Question: I have some strange thing with php mail() function.
When I send a mail with php it randomly adds spaces and some of the float elements are not working.
These are my headers:
'''
$headers = 'From: ' . $website_naam . ' <' . $eigen_emailadres . '>' . PHP_EOL;
$headers .= 'Reply-To: ' . $naam_verzender . ' <' . $email_verzender . '>' . PHP_EOL;
$headers .= ($bcc_emailadres != '') ? 'Bcc: ' . $bcc_emailadres . PHP_EOL : '';
$headers .= 'X-Mailer: PHP/' . phpversion() . PHP_EOL;
$headers .= 'X-Priority: Normal' . PHP_EOL;
$headers .= 'MIME-Version: 1.0' . PHP_EOL;
$headers .= 'Content-type: text/html; charset=iso-8859-1' . PHP_EOL;
'''
And this is my message:
'''
$message = '<html><body style="font-family:Open Sans; margin:0; padding:0; font-size:14px; color:#4a4a4a;">';
$message .= '<head>';
$message .= '<link href="http://fonts.googleapis.com/css?family=Open+Sans:400,300,600" rel="stylesheet" type="text/css">';
$message .= '</head>';
$message .= '<div style="width:930px; margin-top:30px; background-color:#fff;">';
$message .= '<div id="logo" style="width:395px; height:54px; float:left;"><a href="http://www.klumpers.nl"><img src="http://www.klumpers.nl/images/logo.png" alt="Klumpers Goud en Diamanthandel" /></a></div>';
$message .= '<div style="clear:both;"></div>';
$message .= '<div style="height:1px; width:930px; background-color:#e2e2e2; margin-top:15px;"></div>';
$message .= '<div style="width:410px; background-color:#f7f7f7; margin-top:20px; padding:20px; float:left;">';
$message .= '<p style="font-size:20px; font-weight:400; color:#4a4a4a; margin:0 0 15px 0;">Gouden sieraden en voorwerpen</p>';
$message .= '<p style="line-height:12px;">&nbsp;&nbsp;8 karaat 33,3% goud <span style="float:right; margin-right:20px;">&#8364; '.sprintf("%01.2f",round($koers_goud * 0.333,2)).' per gram</span></p>';
$message .= '<p style="line-height:12px;">14 karaat 58,5% goud <span style="float:right; margin-right:20px;">&#8364; '.sprintf("%01.2f",round($koers_goud * 0.585,2)).' per gram</span></p>';
$message .= '<p style="line-height:12px;">18 karaat 75,0% goud <span style="float:right; margin-right:20px;">&#8364; '.sprintf("%01.2f",round($koers_goud * 0.750,2)).' per gram</span></p>';
$message .= '<p style="line-height:12px;">20 karaat 83,3% goud <span style="float:right; margin-right:20px;">&#8364; '.sprintf("%01.2f",round($koers_goud * 0.833,2)).' per gram</span></p>';
$message .= '<p style="line-height:12px;">21 karaat 87,5% goud <span style="float:right; margin-right:20px;">&#8364; '.sprintf("%01.2f",round($koers_goud * 0.875,2)).' per gram</span></p>';
$message .= '<p style="line-height:12px;">22 karaat 91,6% goud <span style="float:right; margin-right:20px;">&#8364; '.sprintf("%01.2f",round($koers_goud * 0.916,2)).' per gram</span></p>';
$message .= '<p style="line-height:12px;">24 karaat 99,9% goud <span style="float:right; margin-right:20px;">&#8364; '.sprintf("%01.2f",round($koers_goud * 0.999,2)).' per gram</span></p>';
$message .= '<p style="font-size:20px; font-weight:400; color:#4a4a4a; margin:15px 0 15px 0;">Zilveren sieraden en voorwerpen</p>';
$message .= '<p style="line-height:12px;">2e gehalte zilver 83,5% <span style="float:right; margin-right:20px;">&#8364; '.sprintf("%01.2f",round($koers_zilver * 0.80 * 0.835,2)).' per kilo</span></p>';
$message .= '<p style="line-height:12px;">1e gehalte zilver 92,5% <span style="float:right; margin-right:20px;">&#8364; '.sprintf("%01.2f",round($koers_zilver * 0.80 * 0.925,2)).' per kilo</span></p>';
$message .= '<p style="line-height:12px;">Zilveren gulden 72,0% <span style="float:right; margin-right:20px;">&#8364; '.sprintf("%01.2f",round($koers_zilver_gram * 0.80 * 0.720 * 6.475 / 1000,2)).' per stuk</span></p>';
$message .= '<p style="line-height:12px;">Zilveren rijksdaalder 72,0% <span style="float:right; margin-right:20px;">&#8364; '.sprintf("%01.2f",round($koers_zilver_gram * 0.80 * 0.720 * 15 / 1000,2)).' per stuk</span></p>';
$message .= '<p style="line-height:12px;">Zilveren tientje 72,0% <span style="float:right; margin-right:20px;">&#8364; '.sprintf("%01.2f",round($koers_zilver_gram * 0.80 * 0.720 * 25 / 1000,2)).' per stuk</span></p>';
$message .= '<p style="font-size:20px; font-weight:400; color:#4a4a4a; margin:15px 0 15px 0;">Officieel gestempelde edelmetaal baren</p>';
$message .= '<p style="line-height:12px;">Baren fijn goud 99,99% <span style="float:right; margin-right:20px;">&#8364; '.sprintf("%01.2f",round($koers["goud_koers"],2)).' per kilo</span></p>';
$message .= '<p style="line-height:12px;">Baren fijn zilver 99,9% <span style="float:right; margin-right:20px;">&#8364; '.sprintf("%01.2f",round($koers["zilver_koers"],2)).' per kilo</span></p>';
$message .= '<p style="line-height:12px;">Baren fijn platina 99,5% <span style="float:right; margin-right:20px;">&#8364; '.sprintf("%01.2f",round($koers["platina_koers"],2)).' per kilo</span></p>';
$message .= '<p style="line-height:12px;">Baren fijn palladium 99,5% <span style="float:right; margin-right:20px;">&#8364; '.sprintf("%01.2f",round($koers["palladium_koers"],2)).' per kilo</span></p>';
$message .= '</div>';// einde linker box
$message .= '<div style="width:410px; background-color:#f7f7f7; margin-top:20px; padding:20px; float:right;">';
$message .= '<p style="font-size:20px; font-weight:400; color:#4a4a4a; margin:0 0 15px 0;">Gouden Munten</p>';
$message .= '<p style="line-height:12px;">Muntgoud 90,00% <span style="float:right; margin-right:20px;">&#8364; '.sprintf("%01.2f",round($koers_goud * 0.900,2)).' per gram</span></p>';
$message .= '<p style="line-height:12px;">Dukaat 3,49 gram <span style="float:right; margin-right:20px;">&#8364; '.sprintf("%01.2f",round($koers_goud * 0.983 * 3.49,2)).' per stuk</span></p>';
$message .= '<p style="line-height:12px;">20 Frank Belgie 6,45 gram <span style="float:right; margin-right:20px;">&#8364; '.sprintf("%01.2f",round($koers_goud * 0.900 * 6.45,2)).' per stuk</span></p>';
$message .= '<p style="line-height:12px;">20 Frank Frankrijk 6,45 gram <span style="float:right; margin-right:20px;">&#8364; '.sprintf("%01.2f",round($koers_goud * 0.900 * 6.45,2)).' per stuk</span></p>';
$message .= '<p style="line-height:12px;">20 Frank Zwitserland 6,45 gram <span style="float:right; margin-right:20px;">&#8364; '.sprintf("%01.2f",round($koers_goud * 0.900 * 6.45,2)).' per stuk</span></p>';
$message .= '<p style="line-height:12px;">20 Lire Italie 6,45 gram <span style="float:right; margin-right:20px;">&#8364; '.sprintf("%01.2f",round($koers_goud * 0.900 * 6.45,2)).' per stuk</span></p>';
$message .= '<p style="line-height:12px;">10 Gulden Nederland 6,72 gram <span style="float:right; margin-right:20px;">&#8364; '.sprintf("%01.2f",round($koers["goud_koers"] / 1000 * 0.92 * 0.900 * 6.72,2)).' per stuk</span></p>';
$message .= '<p style="line-height:12px;">20 Mark Duitsland 7,96 gram <span style="float:right; margin-right:20px;">&#8364; '.sprintf("%01.2f",round($koers_goud * 0.900 * 7.96,2)).' per stuk</span></p>';
$message .= '<p style="line-height:12px;">Souvereign Engeland 7,99 gram <span style="float:right; margin-right:20px;">&#8364; '.sprintf("%01.2f",round($koers_goud * 0.916 * 7.99,2)).' per stuk</span></p>';
$message .= '<p style="line-height:12px;">20 Kroner D-marken 8,96 gram <span style="float:right; margin-right:20px;">&#8364; '.sprintf("%01.2f",round($koers_goud * 0.900 * 8.96,2)).' per stuk</span></p>';
$message .= '<p style="line-height:12px;">100$ Canada 16,96 gram <span style="float:right; margin-right:20px;">&#8364; '.sprintf("%01.2f",round($koers_goud * 0.916 * 16.96,2)).' per stuk</span></p>';
$message .= '<p style="line-height:12px;">50 ECU Belgie 17,28 gram <span style="float:right; margin-right:20px;">&#8364; '.sprintf("%01.2f",round($koers_goud * 0.900 * 16.96,2)).' per stuk</span></p>';
$message .= '<p style="line-height:12px;">Maple Leaf Canada 31,10 gram <span style="float:right; margin-right:20px;">&#8364; '.sprintf("%01.2f",round($koers["goud_koers"] / 1000 * 0.96 * 0.999 * 31.1035,2)).' per stuk</span></p>';
$message .= '<p style="line-height:12px;">100$ Australie 31,10 gram <span style="float:right; margin-right:20px;">&#8364; '.sprintf("%01.2f",round($koers["goud_koers"] / 1000 * 0.96 * 0.999 * 31.1035,2)).' per stuk</span></p>';
$message .= '<p style="line-height:12px;">20$ USA 33,43 gram <span style="float:right; margin-right:20px;">&#8364; '.sprintf("%01.2f",round($koers_goud * 0.900 * 33.43,2)).' per stuk</span></p>';
$message .= '<p style="line-height:12px;">100 Corona Oosterijk 33,87 gram <span style="float:right; margin-right:20px;">&#8364; '.sprintf("%01.2f",round($koers_goud * 0.900 * 33.87,2)).' per stuk</span></p>';
$message .= '<p style="line-height:12px;">Krugerrand Zuid Afrika 33,93 gram <span style="float:right; margin-right:20px;">&#8364; '.sprintf("%01.2f",round($koers["goud_koers"] / 1000 * 0.92 * 0.916 * 33.93,2)).' per stuk</span></p>';
$message .= '<p style="line-height:12px;">50$ USA 33,93 gram <span style="float:right; margin-right:20px;">&#8364; '.sprintf("%01.2f",round($koers_goud * 0.916 * 33.93,2)).' per stuk</span></p>';
$message .= '<p style="line-height:12px;">50 Pesos Mexico 41,67 gram <span style="float:right; margin-right:20px;">&#8364; '.sprintf("%01.2f",round($koers_goud * 0.900 * 41.67,2)).' per stuk</span></p>';
$message .= '</div>'; // einde rechter box
$message .= '<div style="clear:both;"></div>';
$message .= '</div>';// einde container
$message .= '</body></html>';
'''
And this outputs in G-mail client this:

Other E-mail clients are even worse.
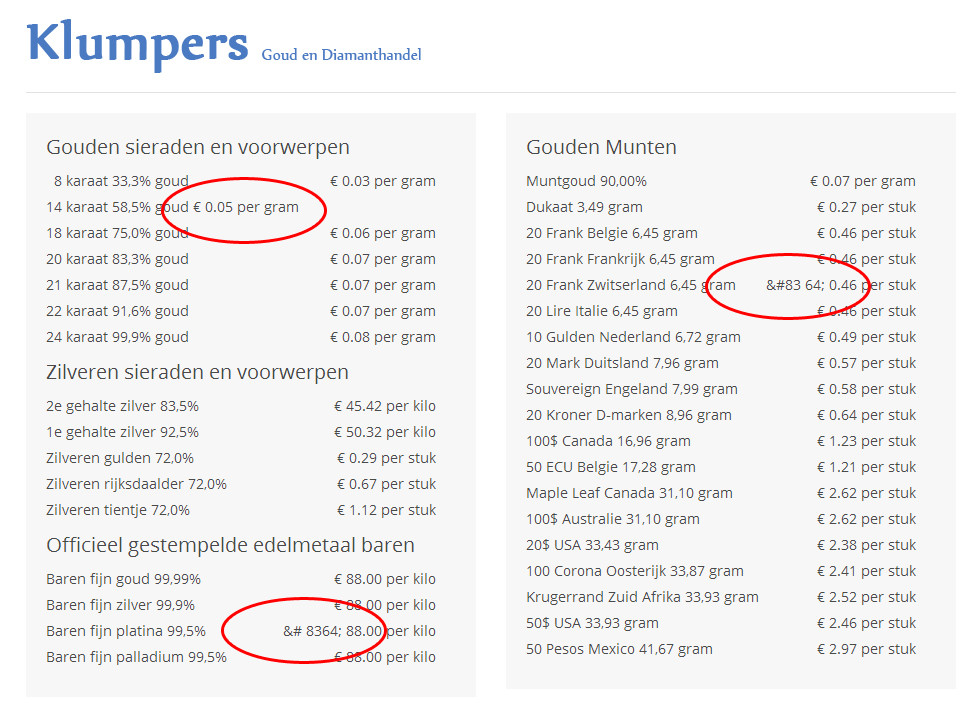
Answer: It's not the 'mail' function that messes things up. It's the mail client. Don't rely on floating elements in e-mails. The HTML and CSS support of email clients is not in par with browsers.
You should use tables instead. At least they are reliable.